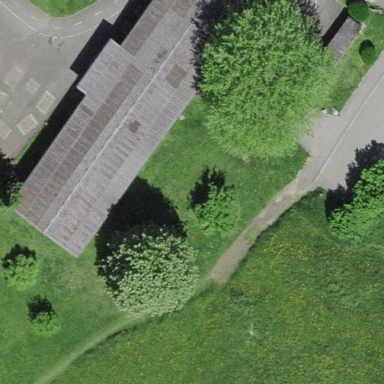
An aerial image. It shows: School building.